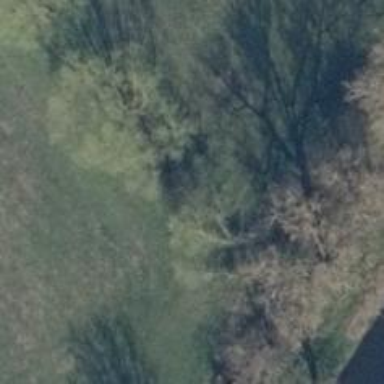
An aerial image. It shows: Row of trees in natural setting.